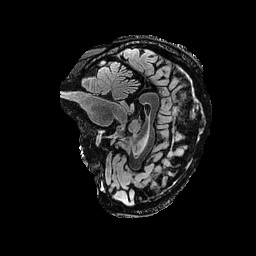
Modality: FLAIR
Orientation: sagittal
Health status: ill
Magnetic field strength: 3 T